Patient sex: M
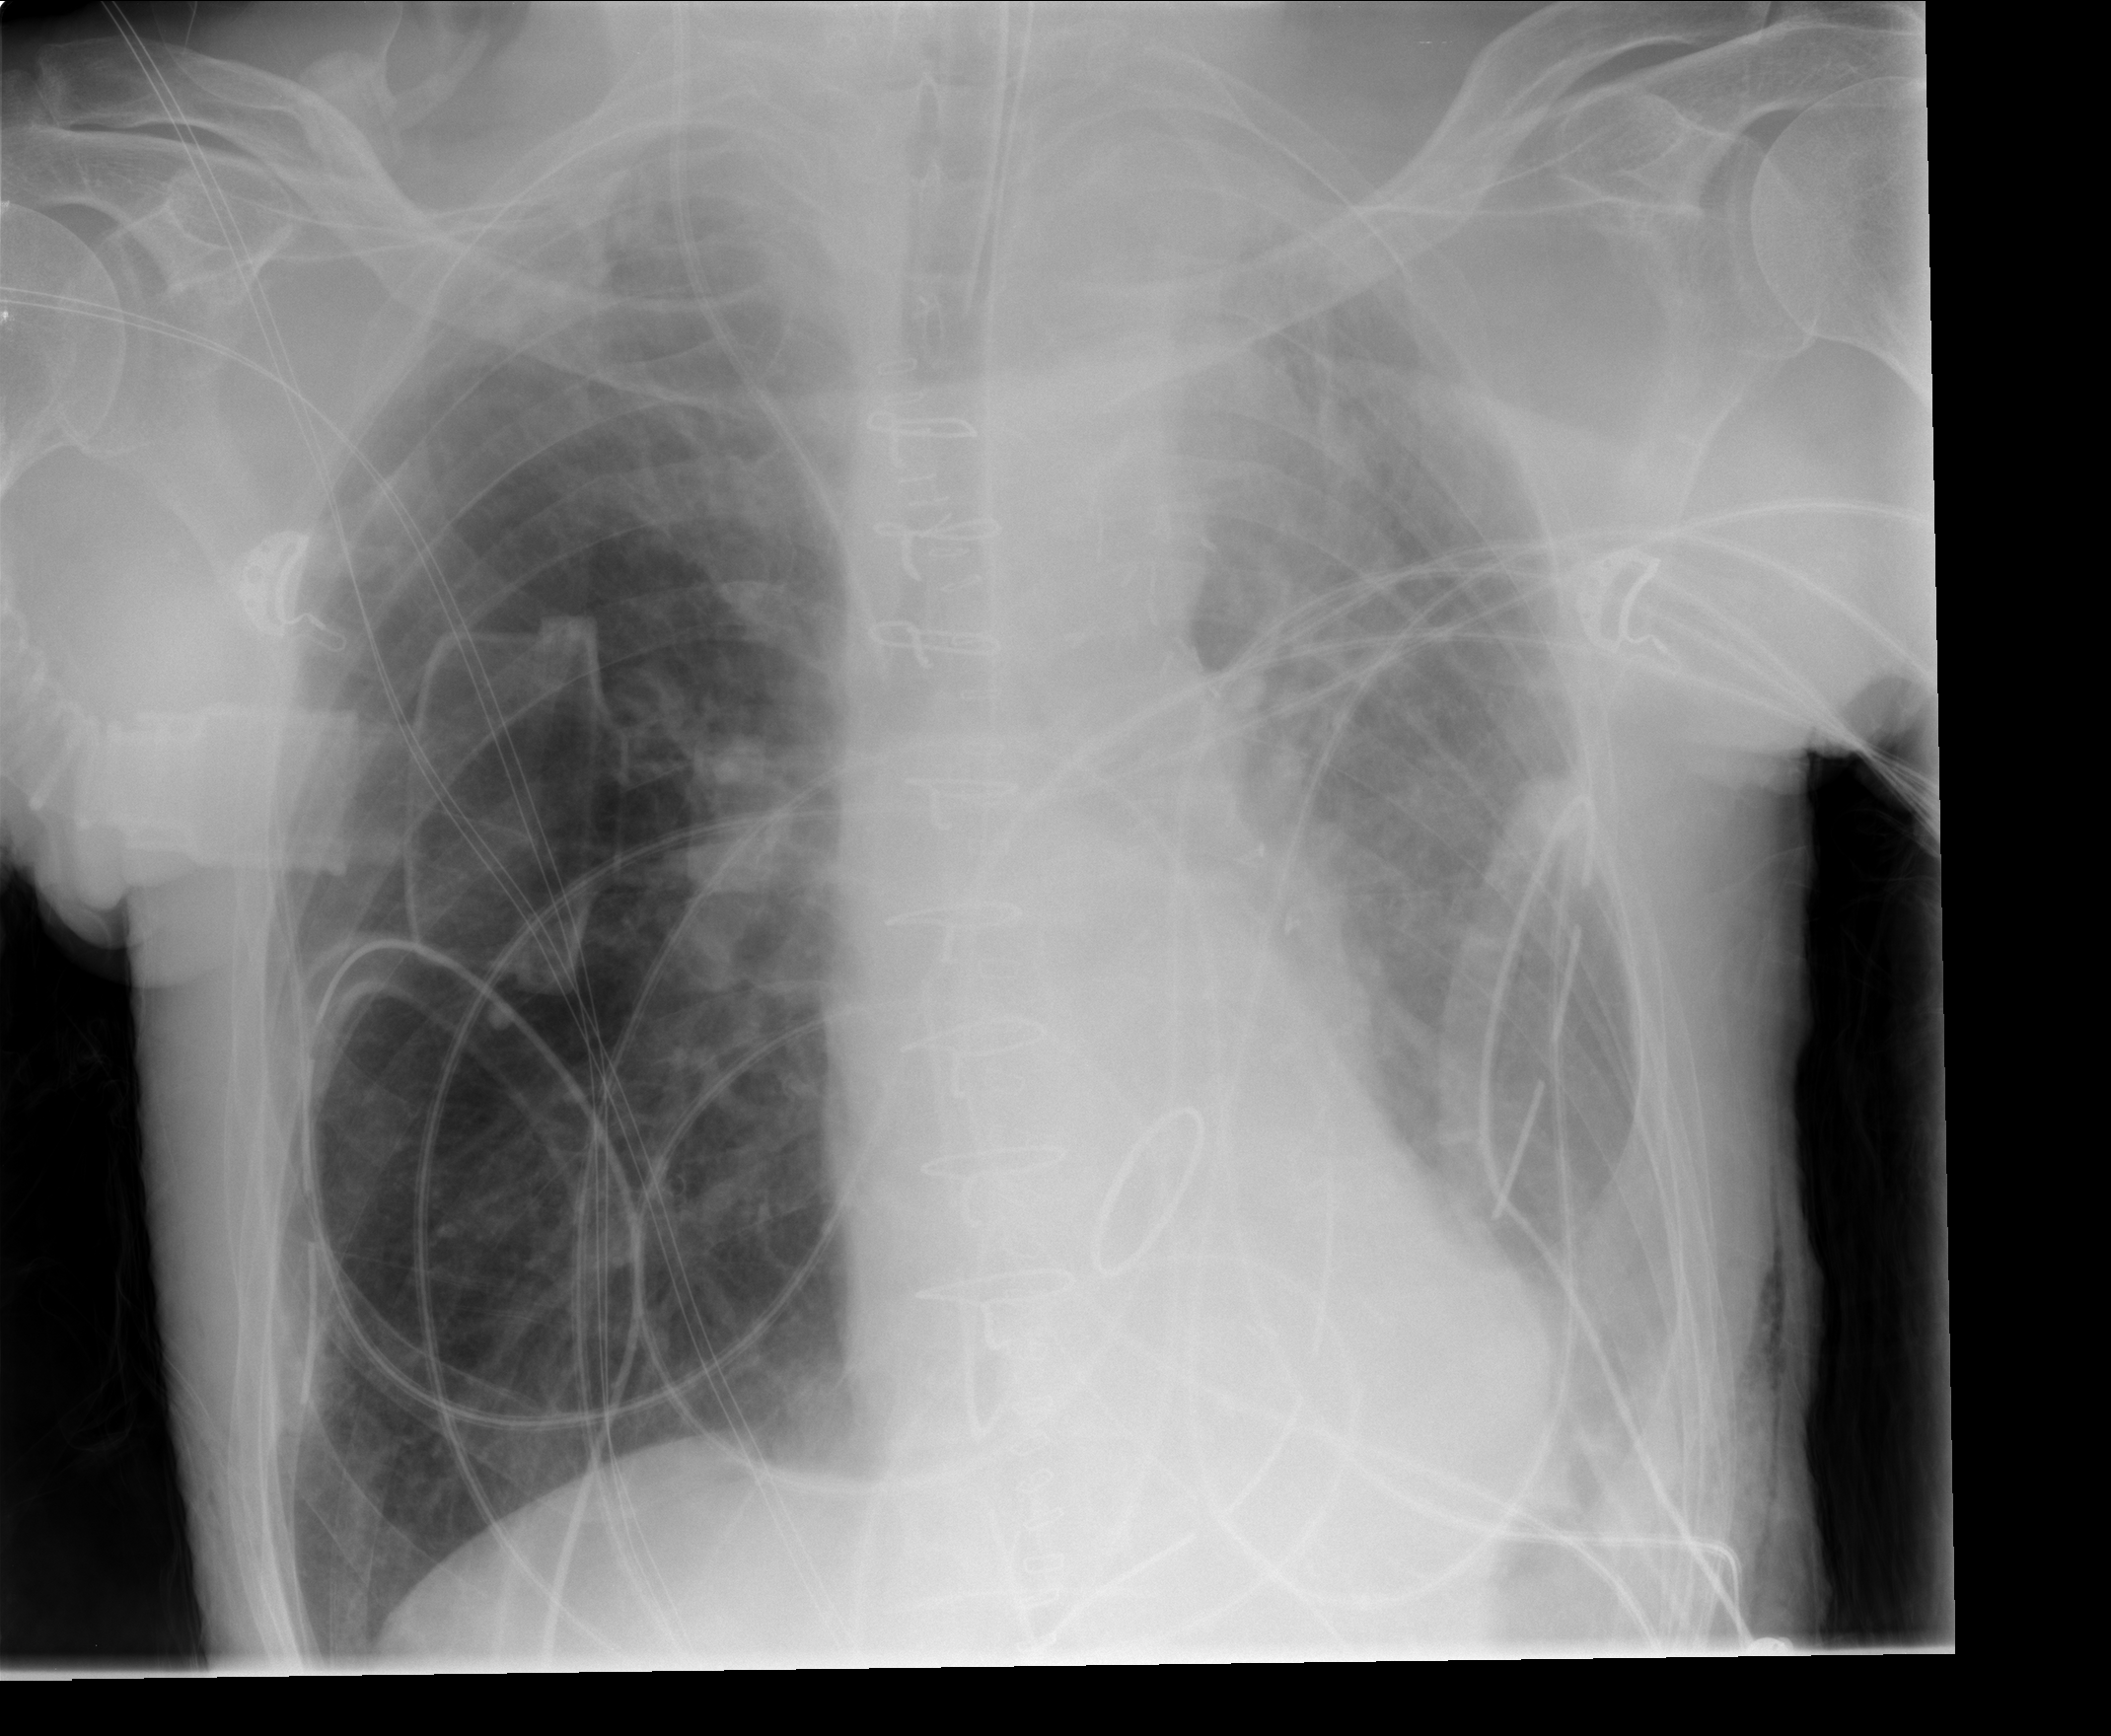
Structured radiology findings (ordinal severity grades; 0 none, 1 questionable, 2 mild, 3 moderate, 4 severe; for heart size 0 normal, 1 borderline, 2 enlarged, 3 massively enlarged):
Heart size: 0
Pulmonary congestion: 2
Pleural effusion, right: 0
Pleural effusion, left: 2
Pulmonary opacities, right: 0
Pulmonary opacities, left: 2
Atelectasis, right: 2
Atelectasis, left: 2